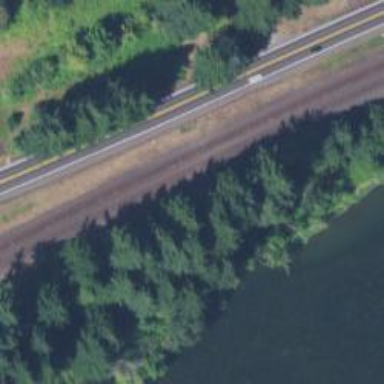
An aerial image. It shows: Railway siding with rails.